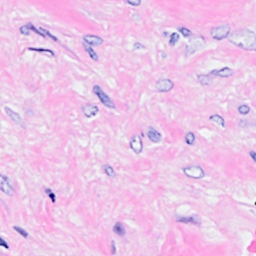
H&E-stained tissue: Breast